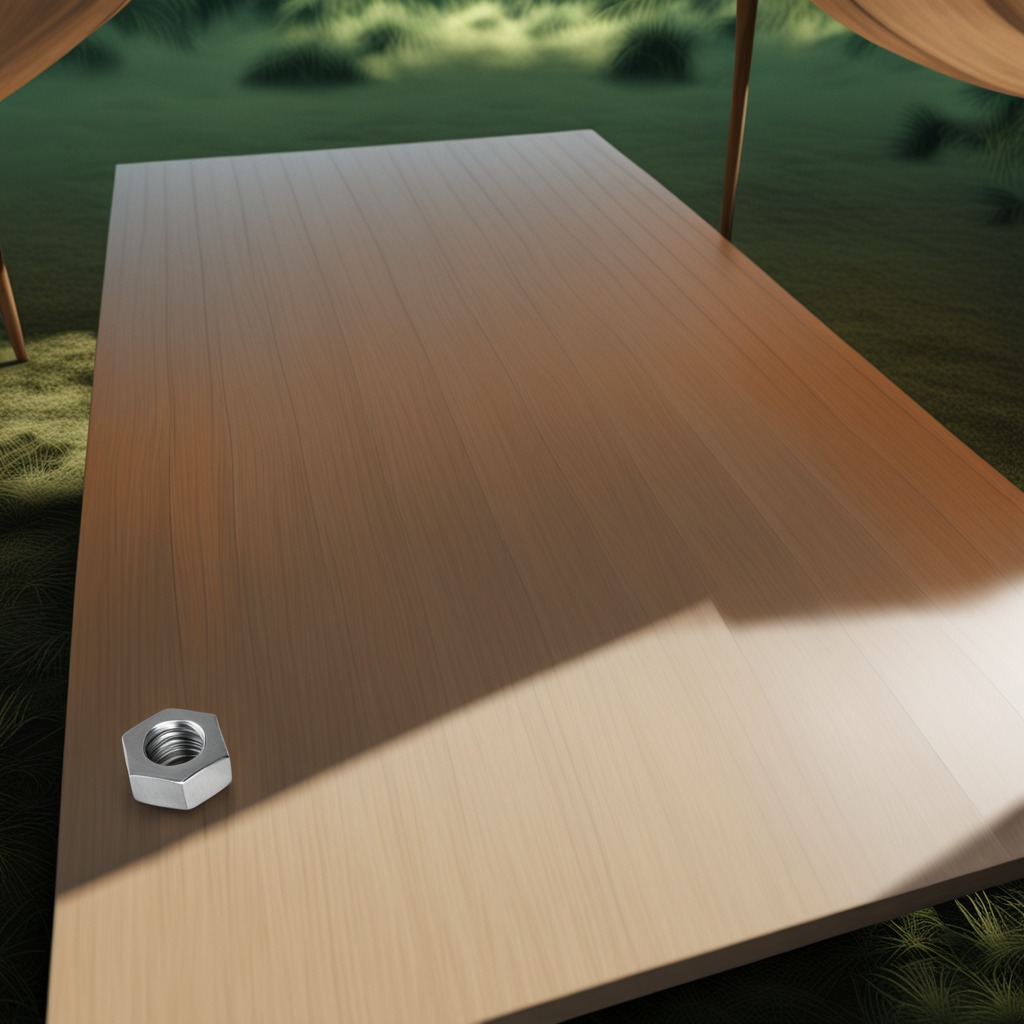
A metal nut is lying on the wooden table.